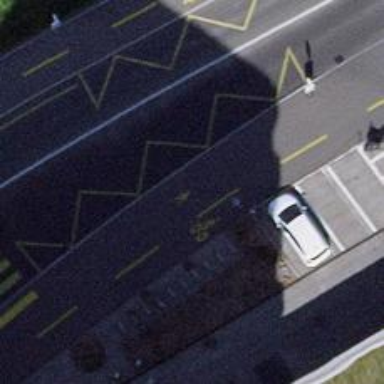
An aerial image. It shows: Sidewalk with asphalt surface leading to bus stop platform for public transport.